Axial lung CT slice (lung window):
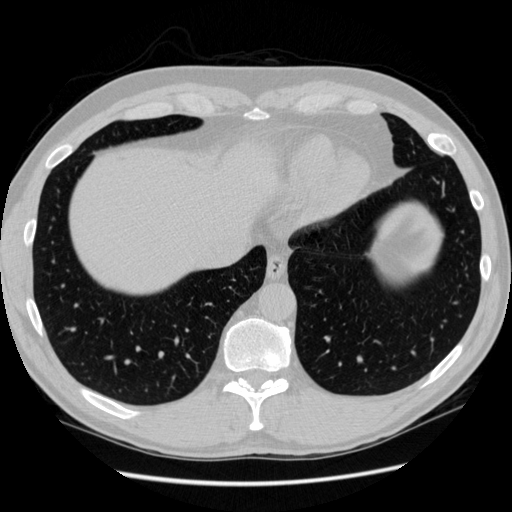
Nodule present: no